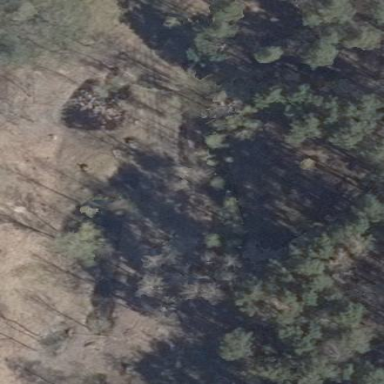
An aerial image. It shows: Forest area.